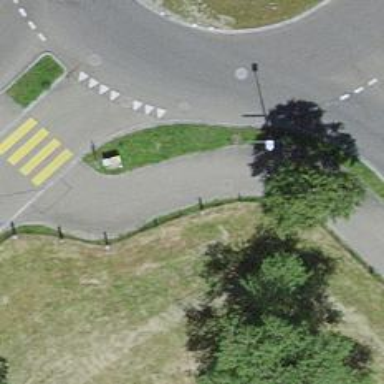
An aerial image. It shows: Asphalt sidewalk.